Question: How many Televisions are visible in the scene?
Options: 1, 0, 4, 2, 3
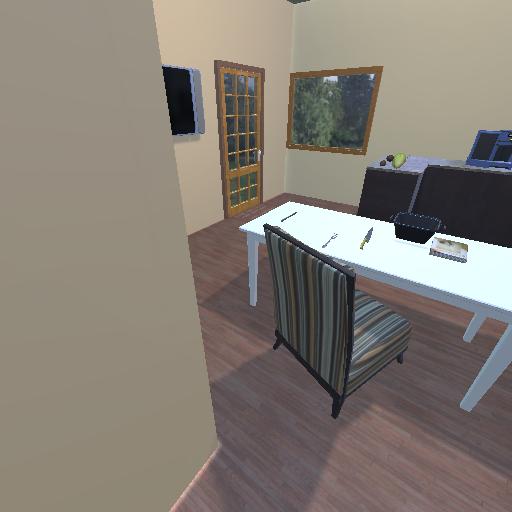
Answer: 1